Question: My Visual Studio 2010 issues following error when I try to map application to use local IIS:

A larger image can be viewed here:
> <URL>
I run VS2010 as administrator and I have installed (I guess) all necessary services and IIS features.
What could be the reason?
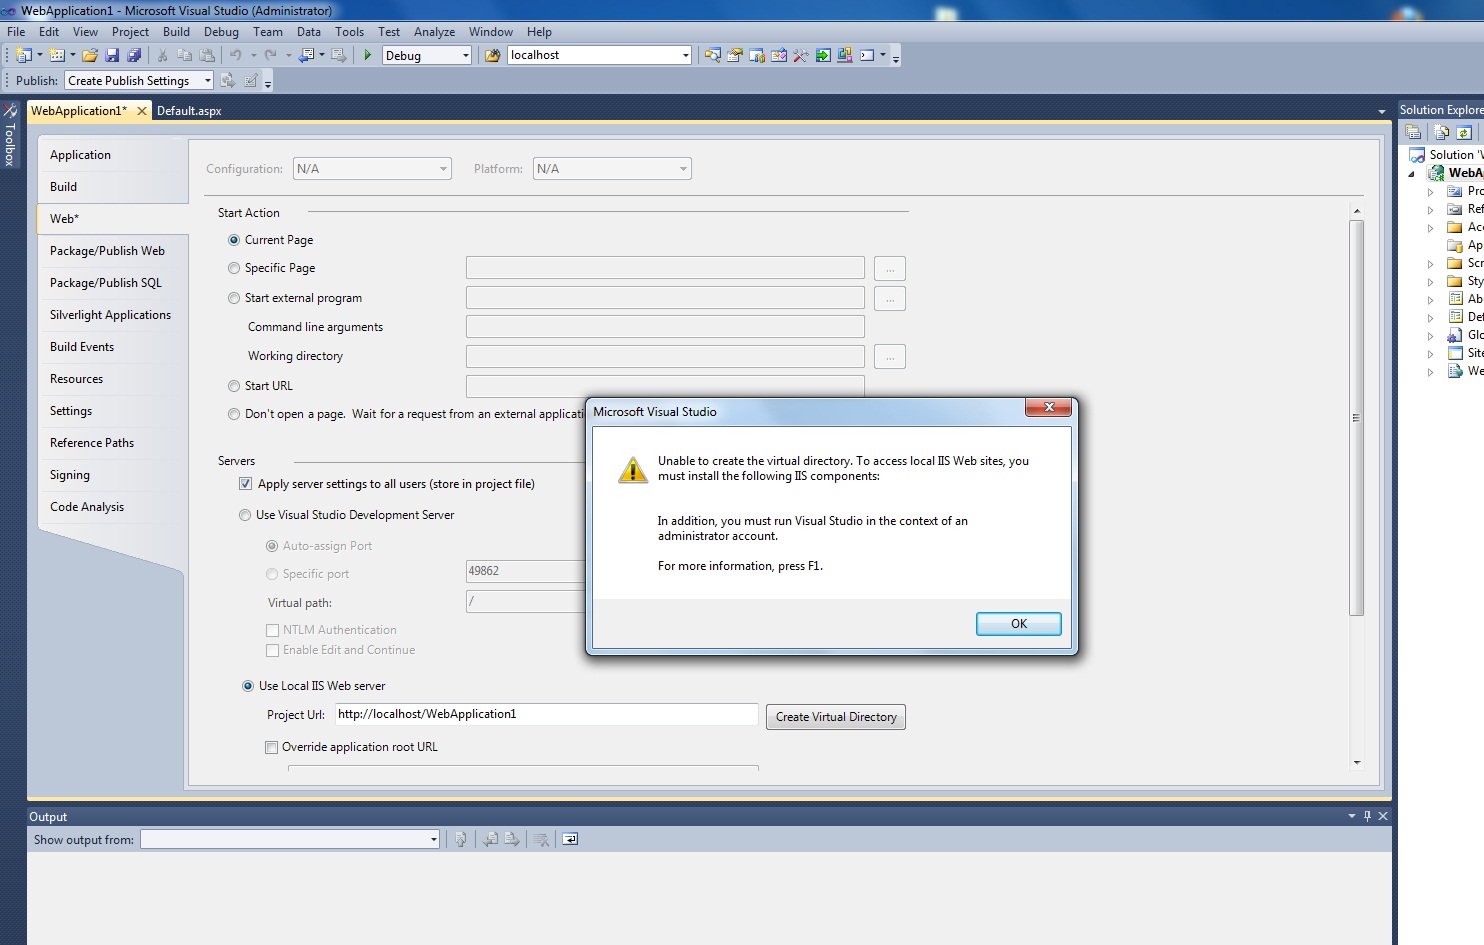
Answer: Ok. Every time when I reinstalled IIS it suddenly started to work. Then, next day issue reoccured. There was an issue with domain group policy, it turned out that some services were getting disabled with PC reset.